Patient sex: M
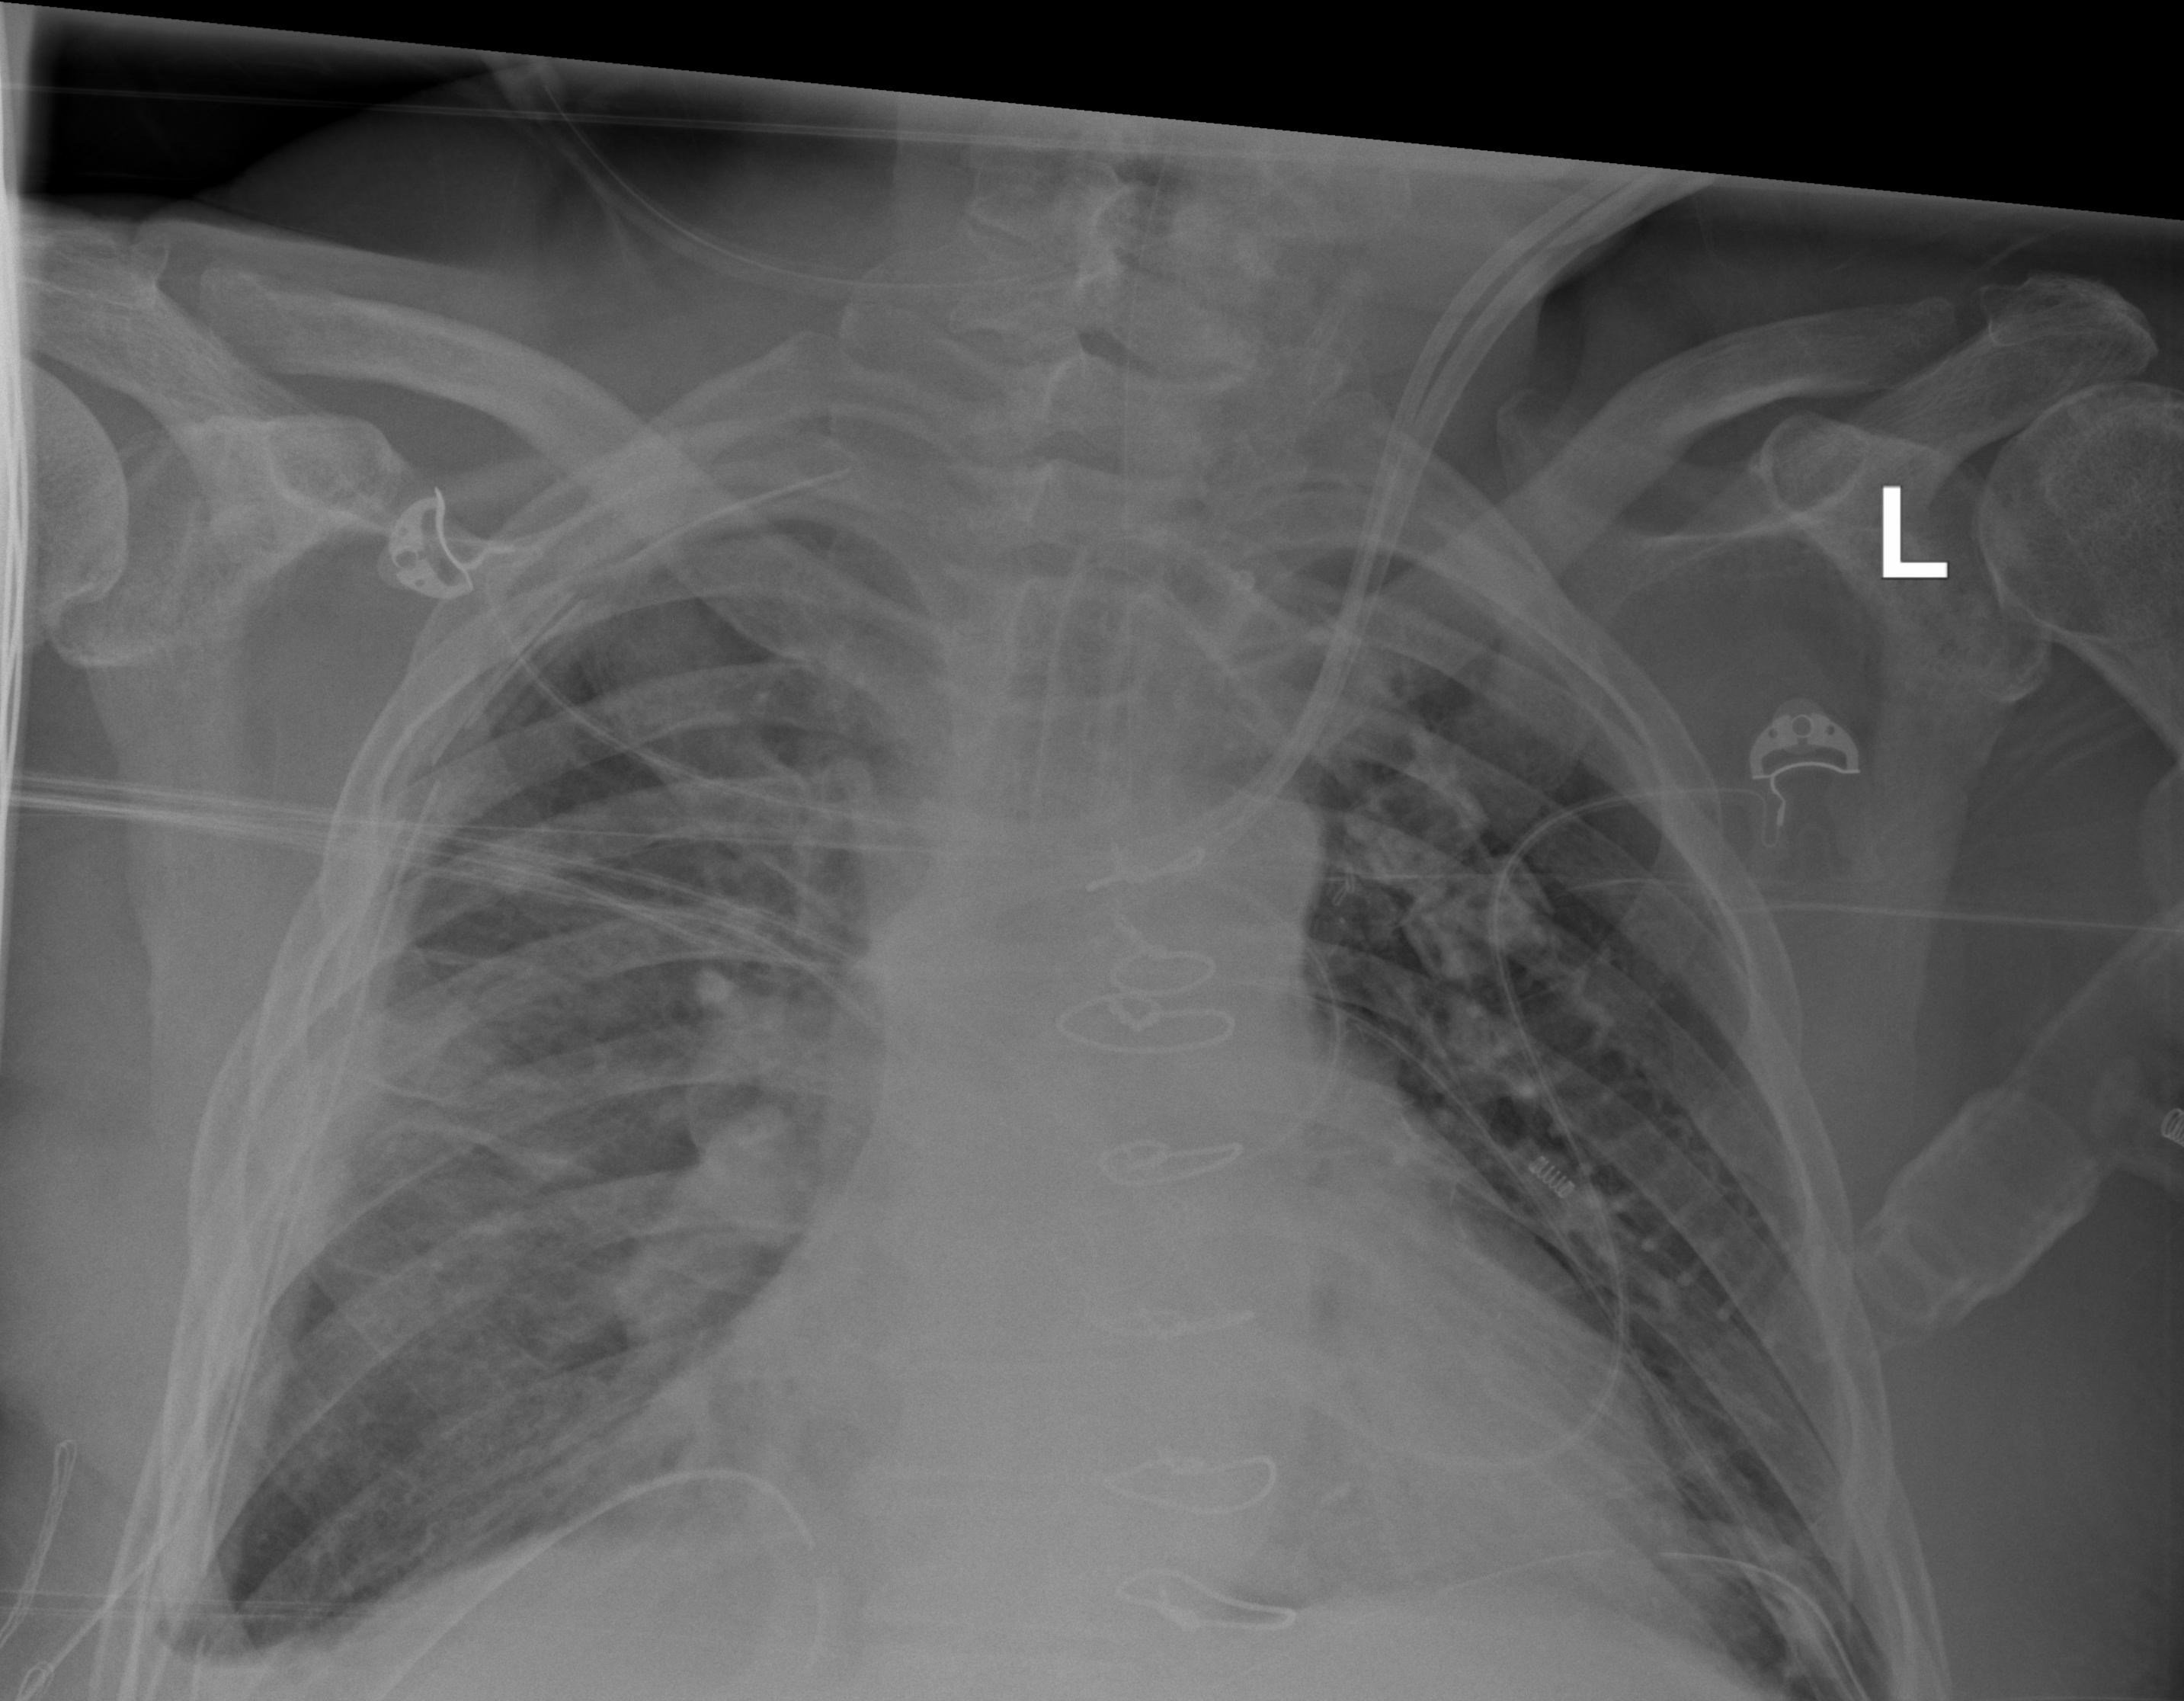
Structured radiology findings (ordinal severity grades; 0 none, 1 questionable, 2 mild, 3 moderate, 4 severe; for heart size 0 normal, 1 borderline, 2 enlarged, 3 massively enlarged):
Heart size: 1
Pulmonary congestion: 2
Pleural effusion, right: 2
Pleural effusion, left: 2
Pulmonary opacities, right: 2
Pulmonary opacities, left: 2
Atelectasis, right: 2
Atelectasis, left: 2